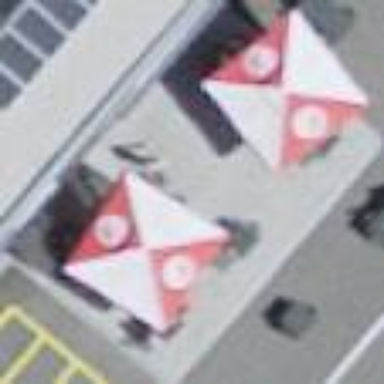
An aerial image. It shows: Outdoor seating area for leisure land.